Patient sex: F
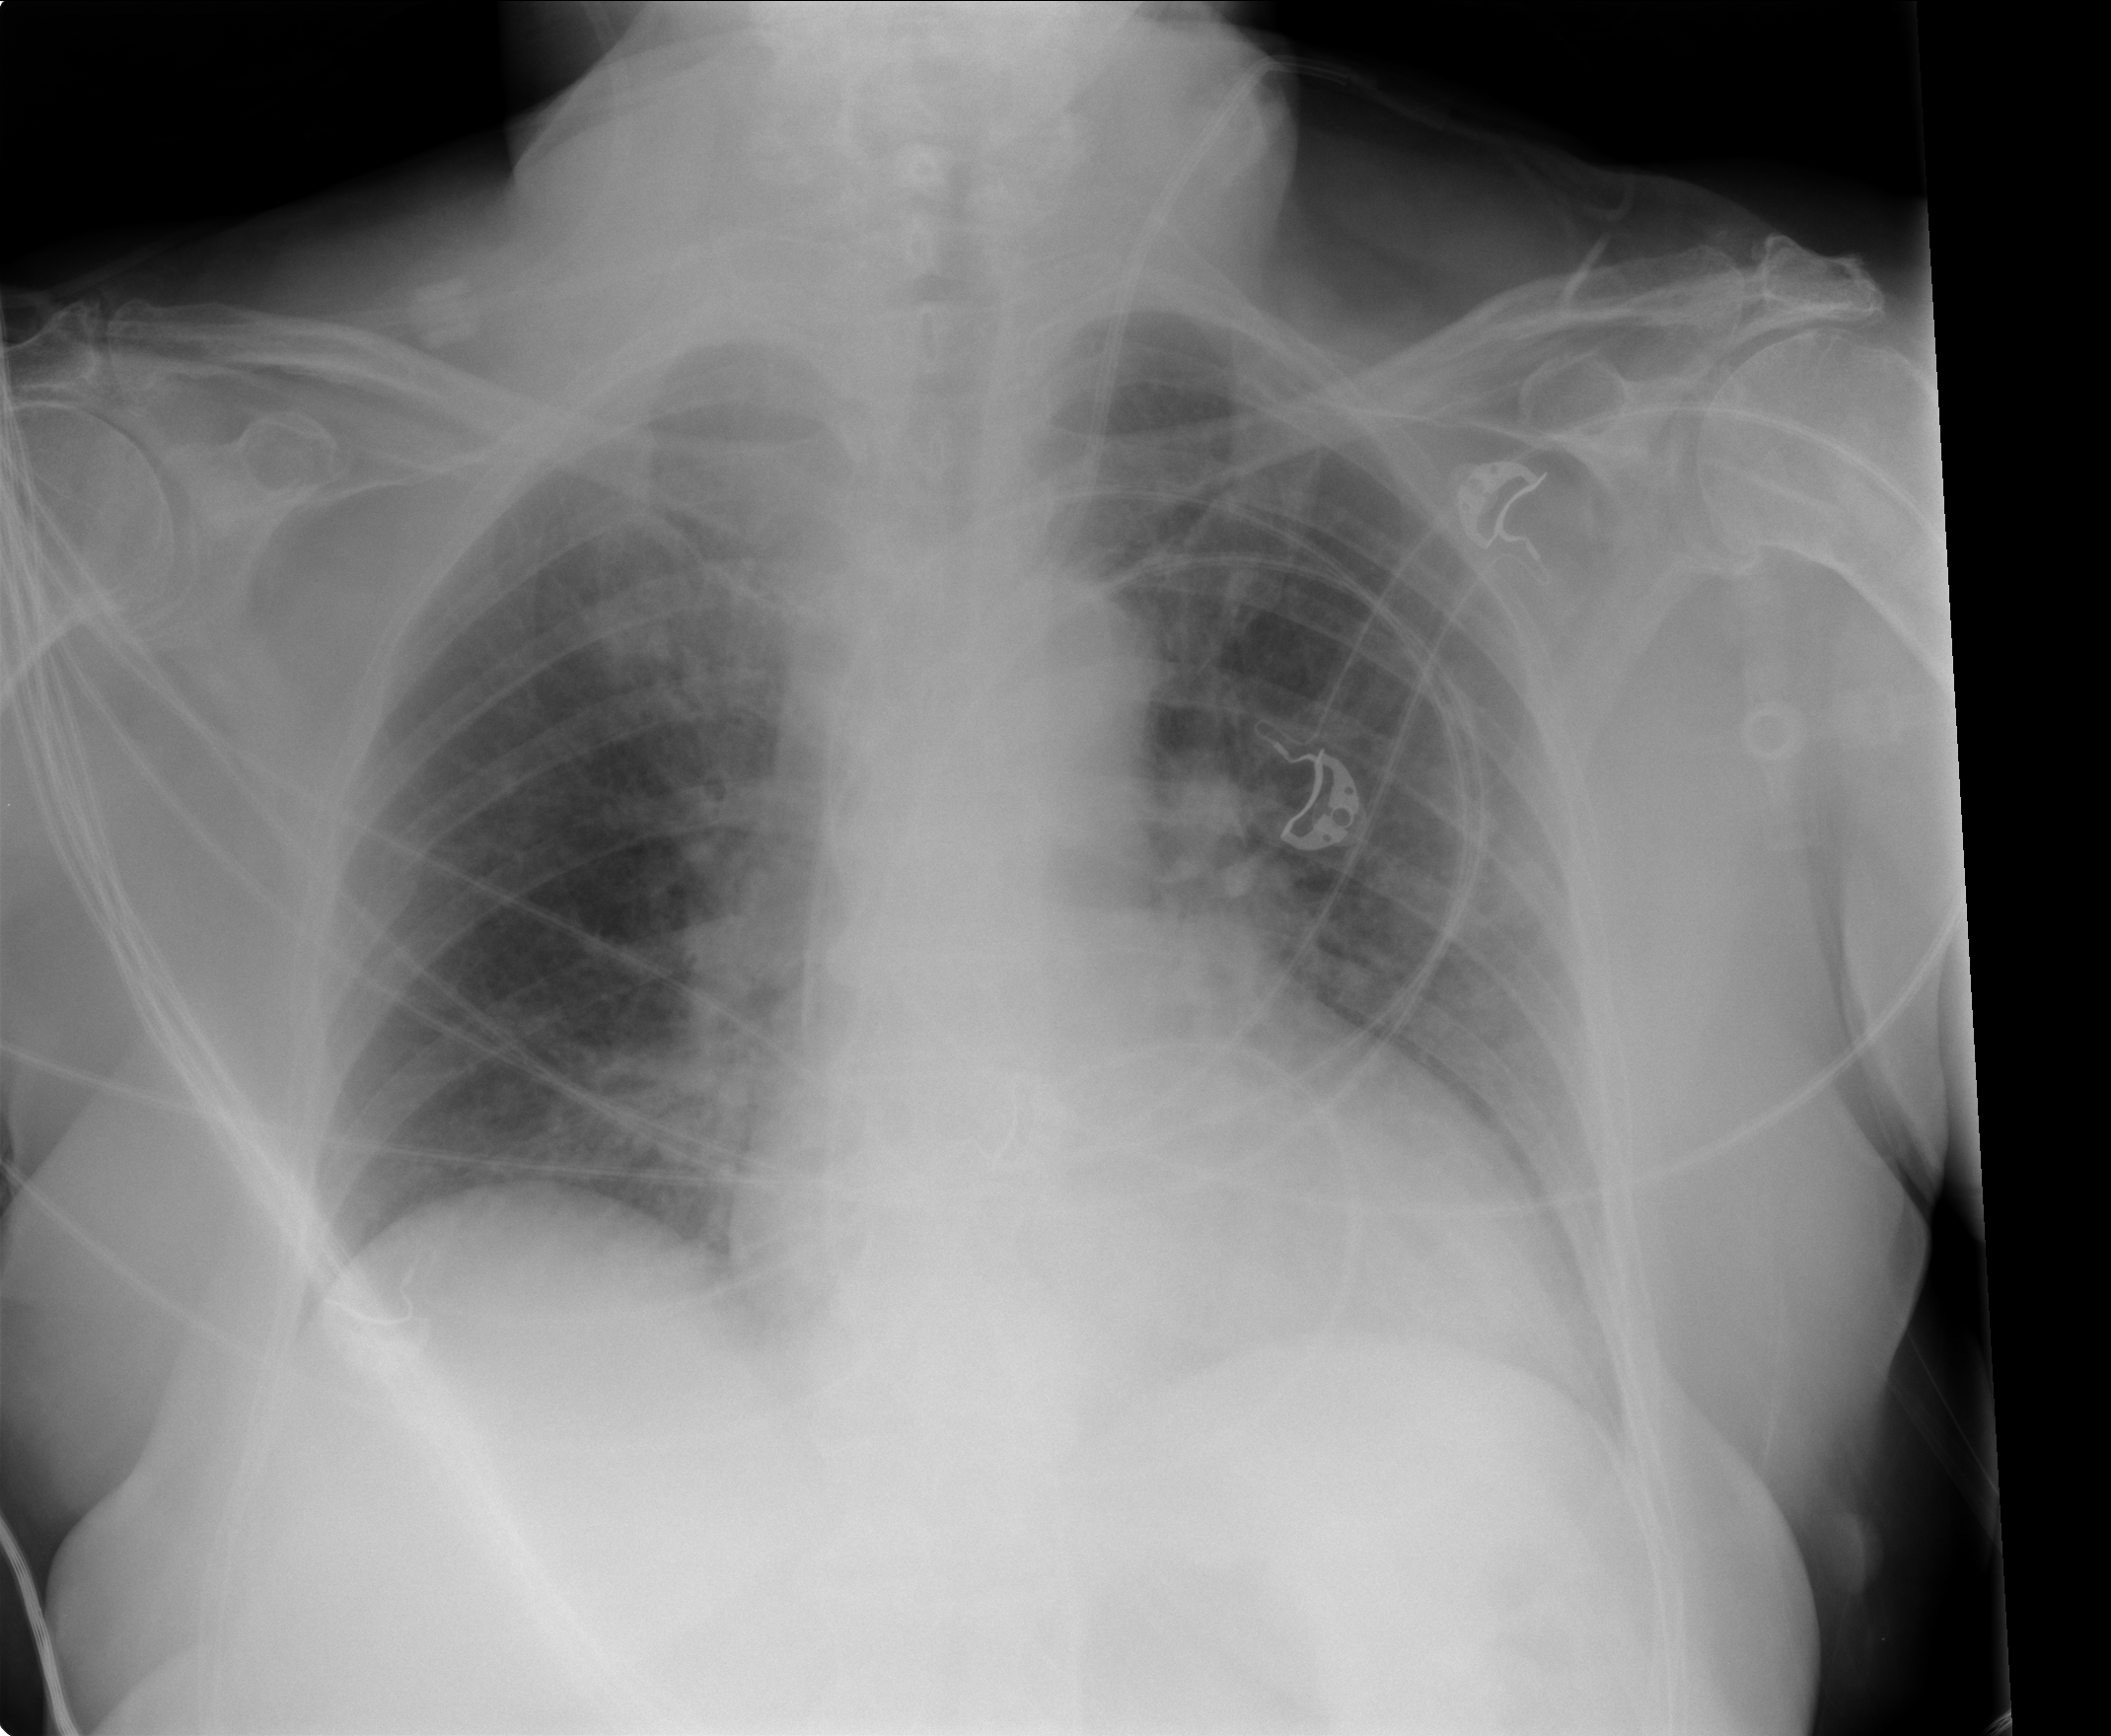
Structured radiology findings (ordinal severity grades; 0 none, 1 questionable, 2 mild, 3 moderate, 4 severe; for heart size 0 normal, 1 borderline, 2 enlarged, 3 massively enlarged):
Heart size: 0
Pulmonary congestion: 0
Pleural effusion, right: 2
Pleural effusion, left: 0
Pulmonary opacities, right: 2
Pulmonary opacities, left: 1
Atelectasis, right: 2
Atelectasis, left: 0